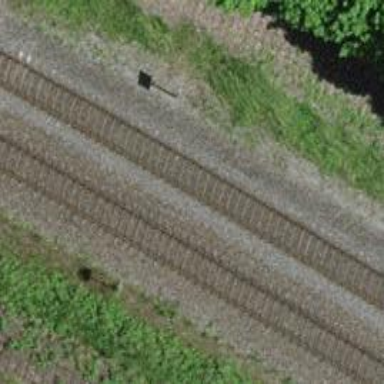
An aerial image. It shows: Solitary milestone along the railway.